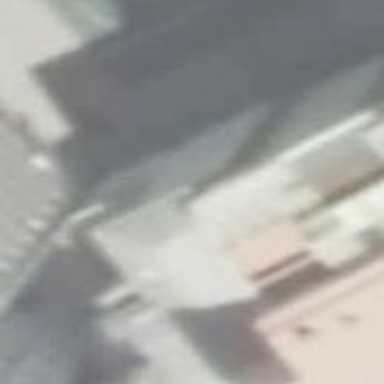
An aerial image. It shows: Part of building.